Question: The code below creates 'QComboBox' with five items.
Using '.setStyleSheet()' method the pull-down background color is changed to grey.
'''
from PyQt4 import QtCore, QtGui
app = QtGui.QApplication([])
combo=QtGui.QComboBox()
for i in range(5): combo.addItem('%s'%id(i))
combo.setStyleSheet('background-color: grey')
combo.show()
sys.exit(app.exec_())
'''
Question: How to get rid of two white bars visible at the top and bottom of ComboBox's pull-down menu?
Here is the screenshot showing the problem:

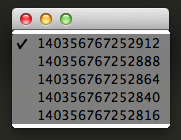
Answer: 'padding' needs to be set to zero along vertical axes:
'''
combo.setStyleSheet('background-color: grey; padding: 0px 10px 0px 10px;')
'''
Result: